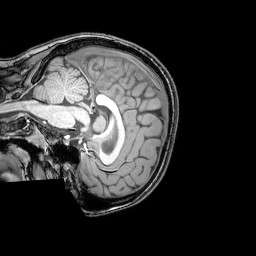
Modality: T1w
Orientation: sagittal
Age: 22
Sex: female
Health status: healthy
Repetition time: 0.081 s
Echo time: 0.037 s